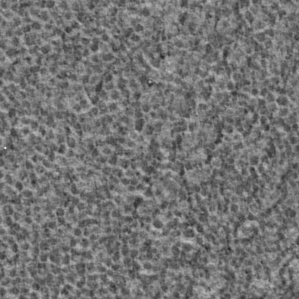
Label: frost